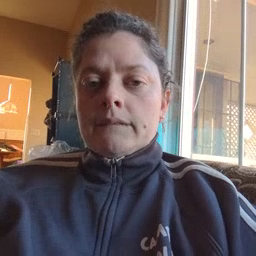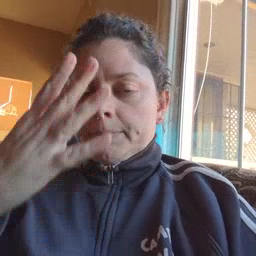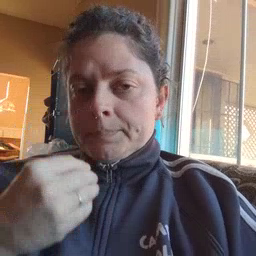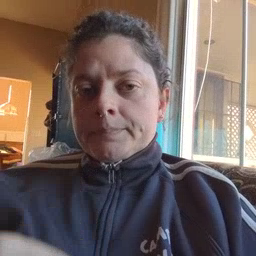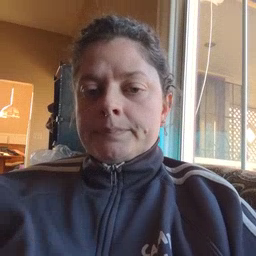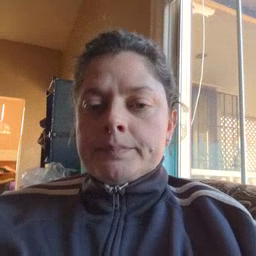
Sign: sleep